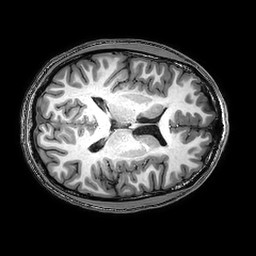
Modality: T1w
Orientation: axial
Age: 20
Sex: male
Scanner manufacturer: philips
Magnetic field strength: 3 T
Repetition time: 0.00827 s
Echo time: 0.0038 s